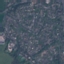
Label: Residential